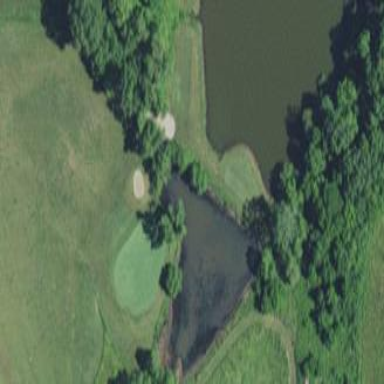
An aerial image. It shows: Water hazard in golf course. The hazard is natural water feature.